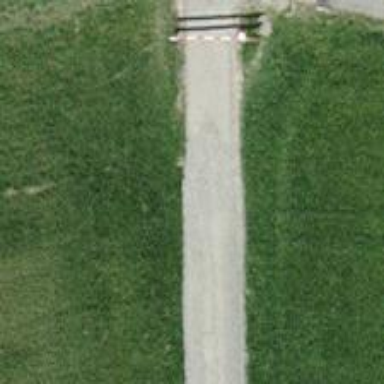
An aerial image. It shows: Gravel track with grade 2 tracktype.